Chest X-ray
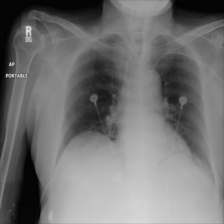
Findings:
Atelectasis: negative
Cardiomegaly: negative
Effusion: negative
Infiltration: negative
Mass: negative
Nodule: negative
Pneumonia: negative
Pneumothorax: negative
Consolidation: negative
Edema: negative
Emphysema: negative
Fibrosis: negative
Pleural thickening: negative
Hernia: negative